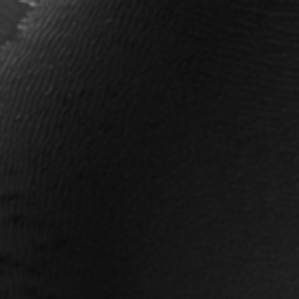
Label: frost